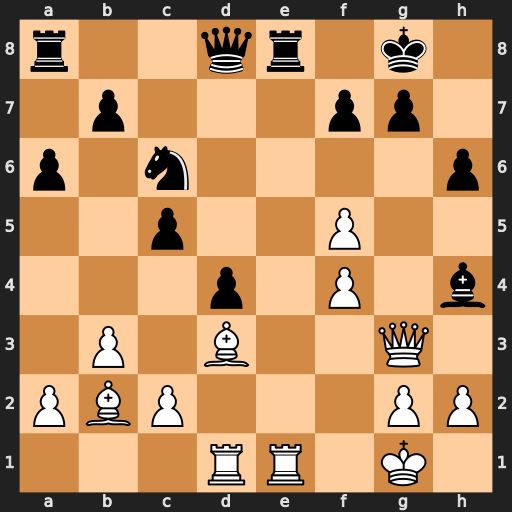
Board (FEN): r2qr1k1/1p3pp1/p1n4p/2p2P2/3p1P1b/1P1B2Q1/PBP3PP/3RR1K1
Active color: w
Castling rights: -
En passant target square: -
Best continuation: Rxe8+ Qxe8 Qxh4